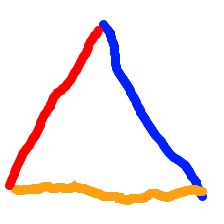
Shape: triangle